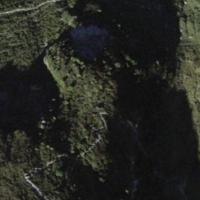
EUNIS habitat code: 23
Species observed at this site:
Saxifraga paniculata